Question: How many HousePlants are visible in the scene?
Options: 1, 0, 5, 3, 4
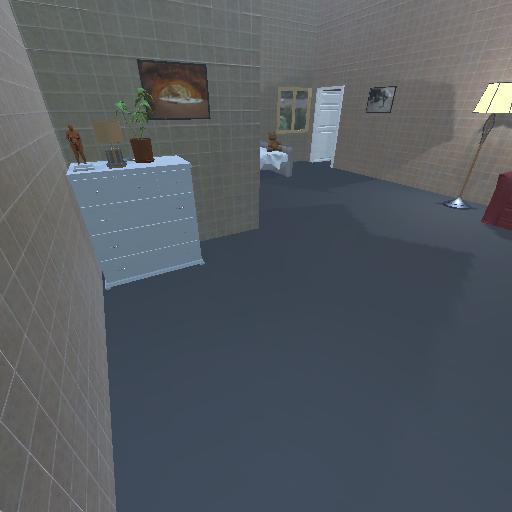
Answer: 1